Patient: sex F, age 78
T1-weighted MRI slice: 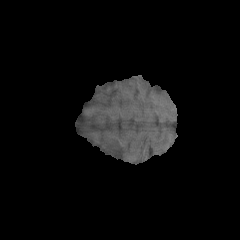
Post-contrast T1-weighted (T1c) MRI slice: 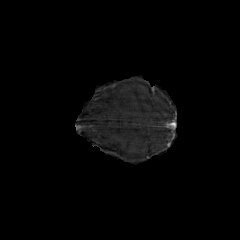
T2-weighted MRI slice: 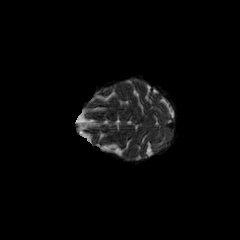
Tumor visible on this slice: no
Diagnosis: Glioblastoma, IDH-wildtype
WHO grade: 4